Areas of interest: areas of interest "Jimei District Xingbin Subdistrict Community Health Service Center Kangjin Branch Center"
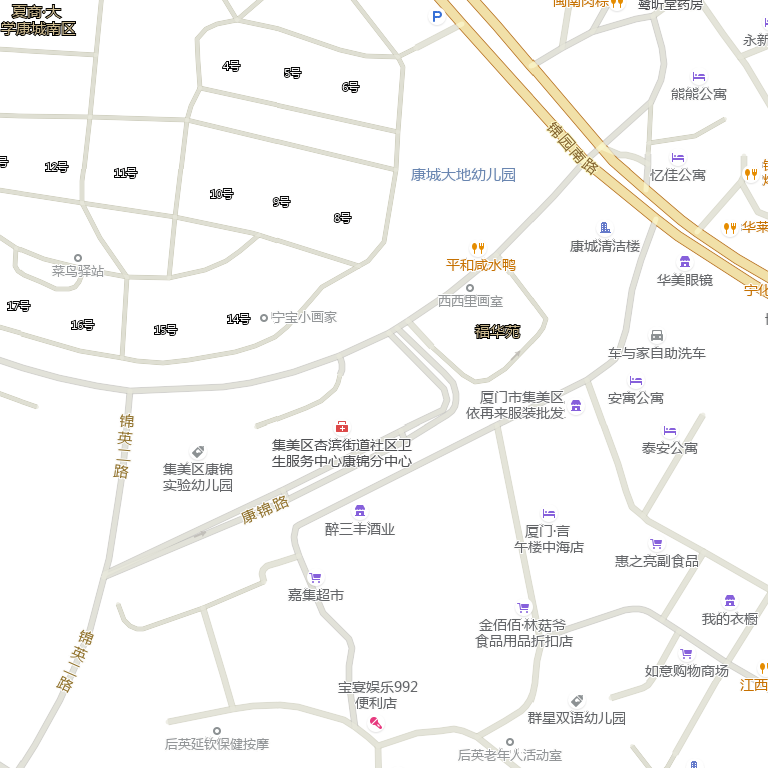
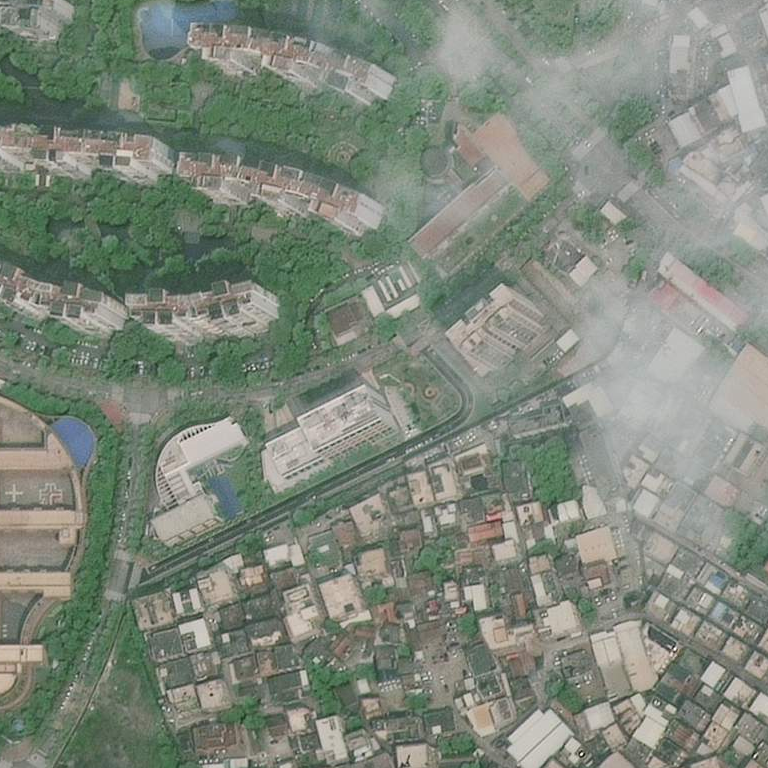